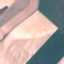
Land use / land cover class: AnnualCrop